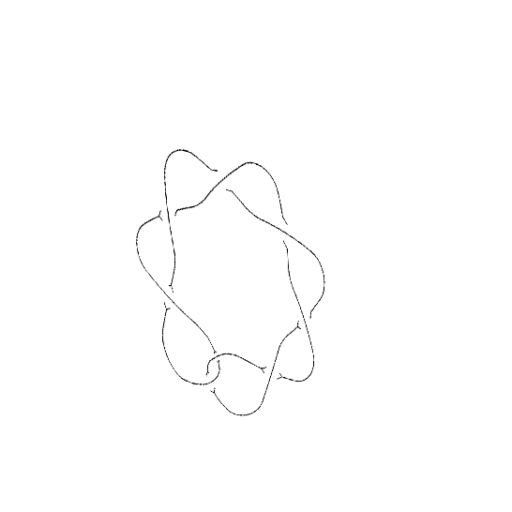
Crossing number: 8